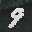
Label: 9